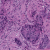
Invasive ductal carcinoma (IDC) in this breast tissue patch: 1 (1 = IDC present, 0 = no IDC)